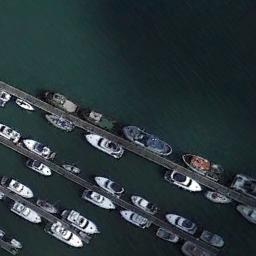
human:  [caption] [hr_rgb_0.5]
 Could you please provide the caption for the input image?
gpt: Many ships are in the harbor .

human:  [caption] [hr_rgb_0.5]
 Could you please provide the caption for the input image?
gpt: Next to the harbor is a road .

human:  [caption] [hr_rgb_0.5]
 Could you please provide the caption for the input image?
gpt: Many yachts are neatly arranged on the sea side of the harbor .

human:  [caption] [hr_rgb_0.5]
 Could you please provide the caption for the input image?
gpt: The harbor has lots of neatly docked boats and the color of the waters is green .

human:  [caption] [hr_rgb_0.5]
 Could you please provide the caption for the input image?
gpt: There are many ships at the harbor .